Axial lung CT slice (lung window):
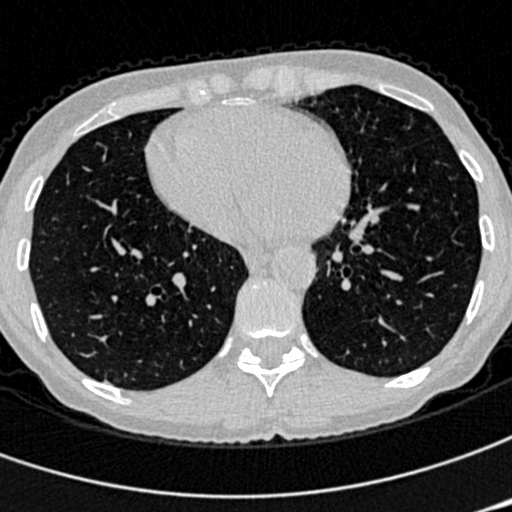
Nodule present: no